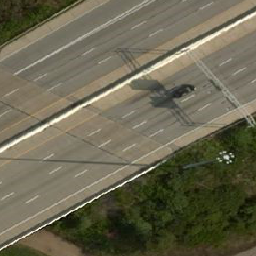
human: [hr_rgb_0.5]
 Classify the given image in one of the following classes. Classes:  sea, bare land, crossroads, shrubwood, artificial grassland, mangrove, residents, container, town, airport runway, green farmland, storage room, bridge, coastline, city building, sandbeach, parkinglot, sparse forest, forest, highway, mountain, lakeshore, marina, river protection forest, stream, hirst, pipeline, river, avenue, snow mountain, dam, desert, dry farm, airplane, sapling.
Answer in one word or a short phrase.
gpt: highway